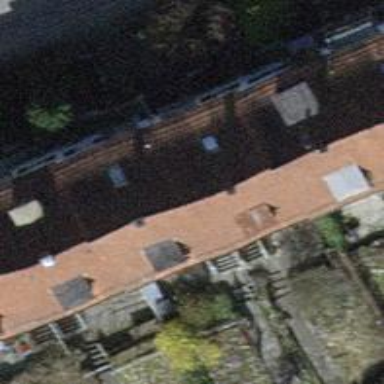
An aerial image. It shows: Building with tiled roof.